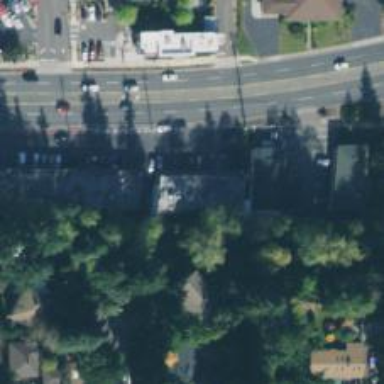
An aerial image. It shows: Convenience shop.